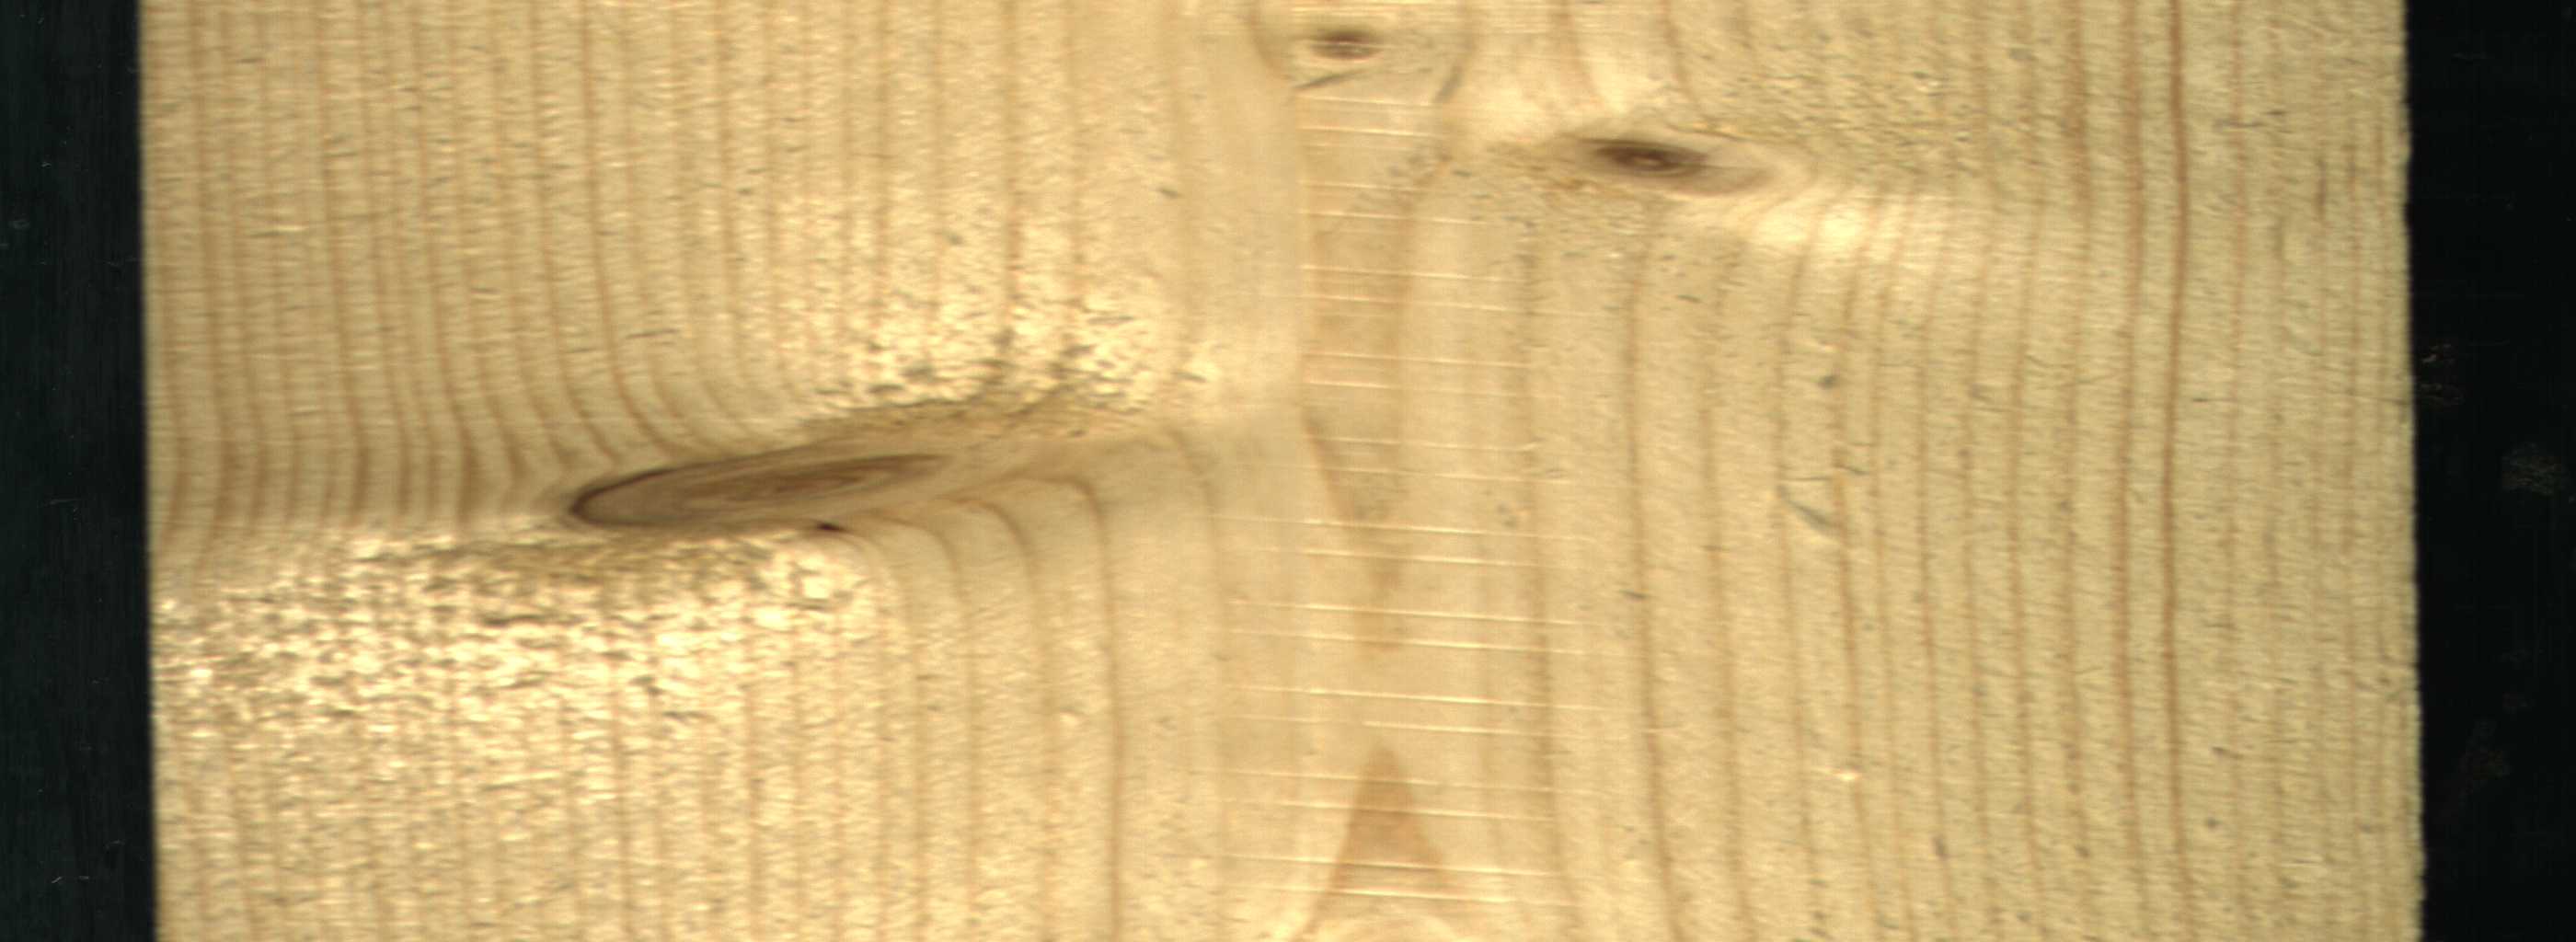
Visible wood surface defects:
Live_Knot
Live_Knot
Live_Knot